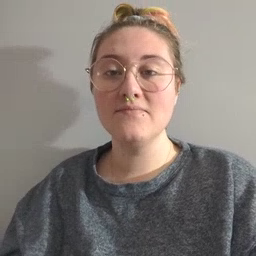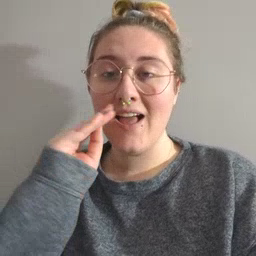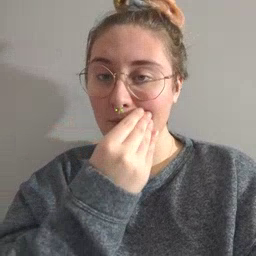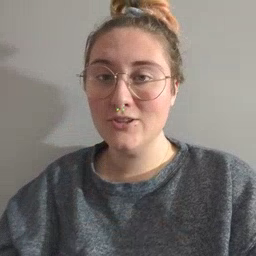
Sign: flower